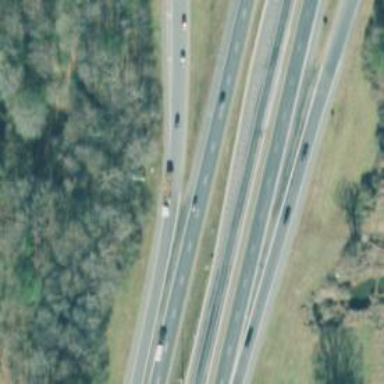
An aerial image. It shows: Asphalt motorway link.